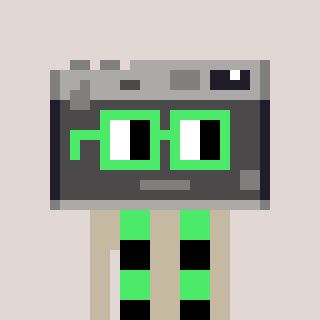
a pixel art character with square light green glasses, a camera-shaped head and a bege-colored body on a warm background